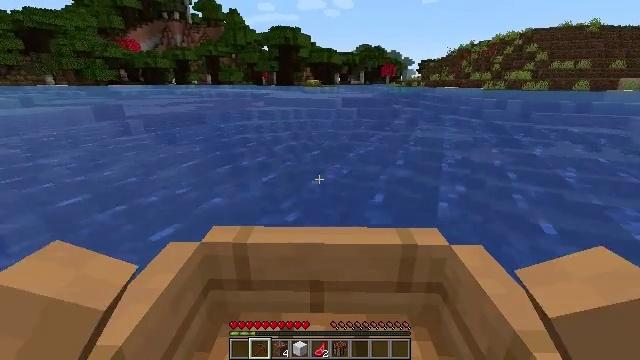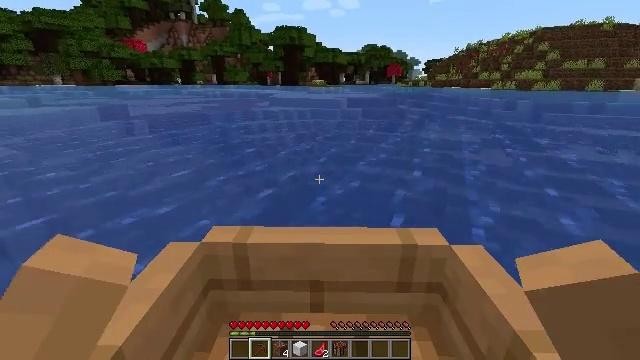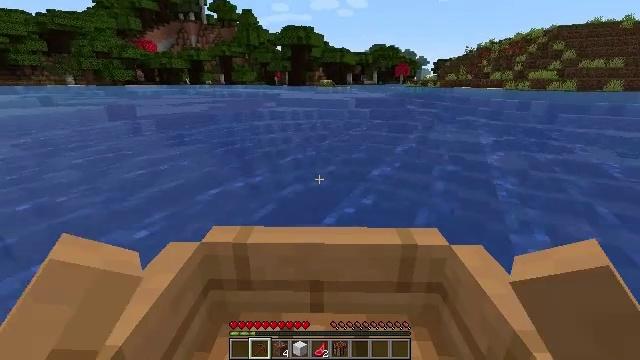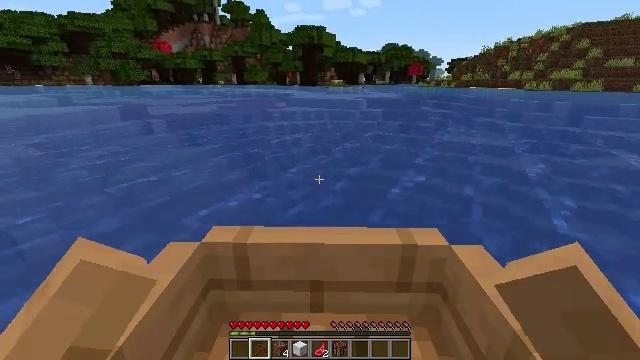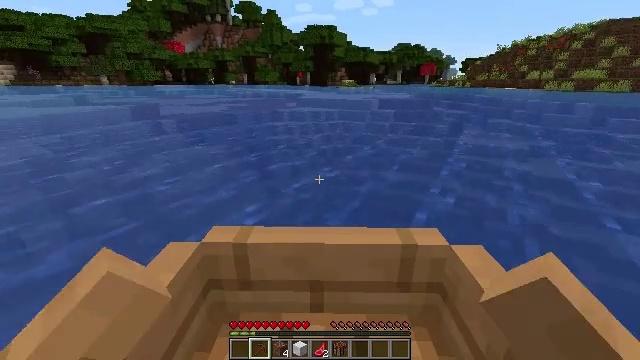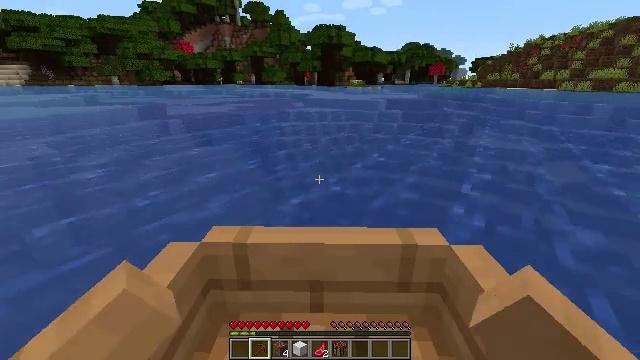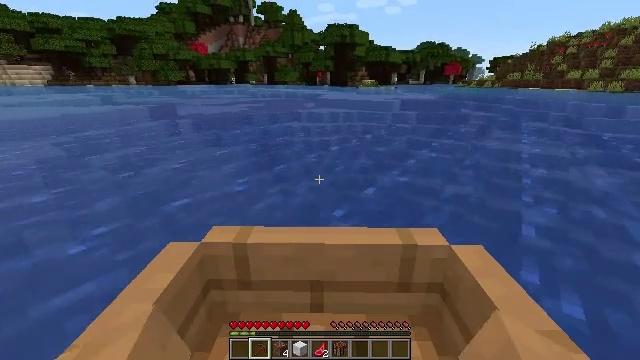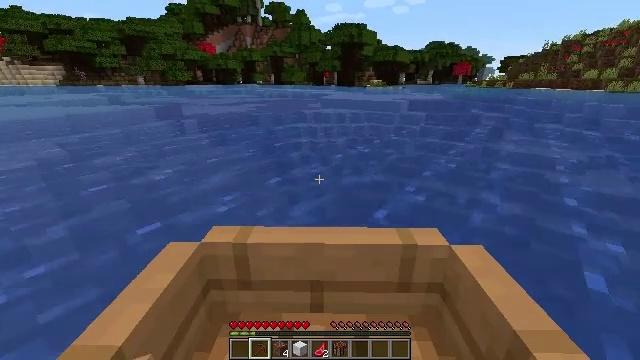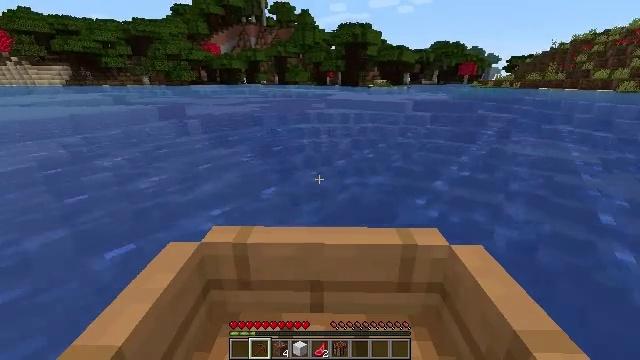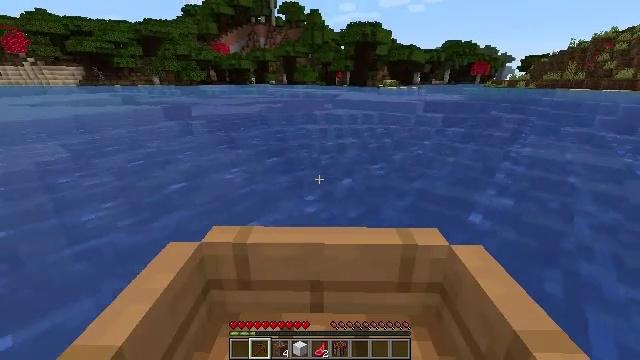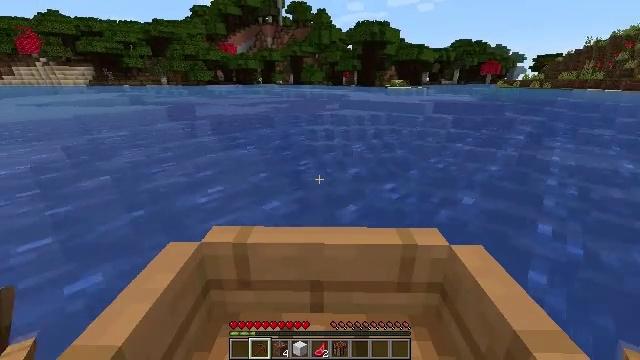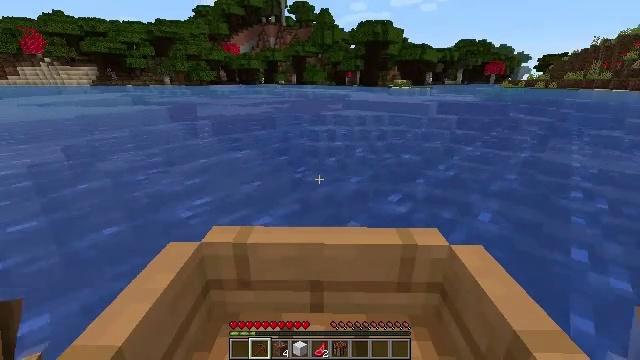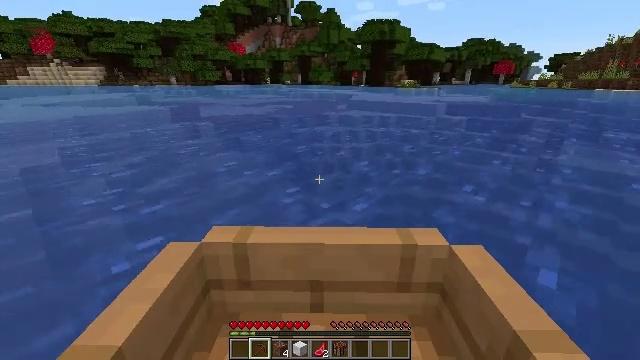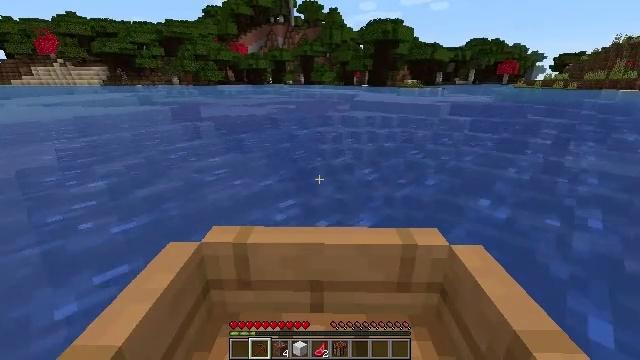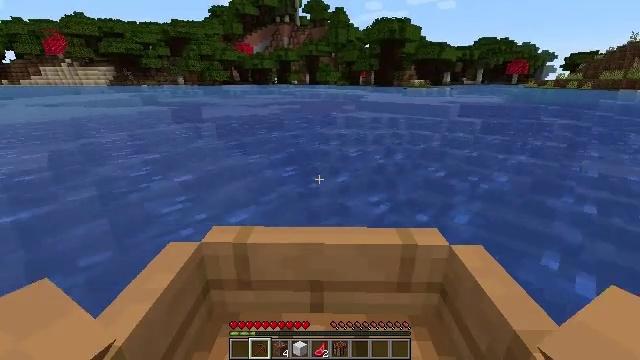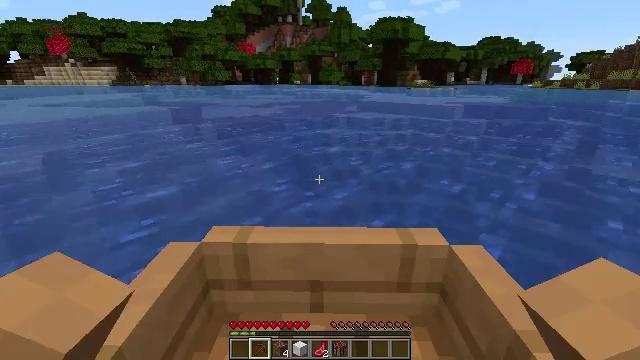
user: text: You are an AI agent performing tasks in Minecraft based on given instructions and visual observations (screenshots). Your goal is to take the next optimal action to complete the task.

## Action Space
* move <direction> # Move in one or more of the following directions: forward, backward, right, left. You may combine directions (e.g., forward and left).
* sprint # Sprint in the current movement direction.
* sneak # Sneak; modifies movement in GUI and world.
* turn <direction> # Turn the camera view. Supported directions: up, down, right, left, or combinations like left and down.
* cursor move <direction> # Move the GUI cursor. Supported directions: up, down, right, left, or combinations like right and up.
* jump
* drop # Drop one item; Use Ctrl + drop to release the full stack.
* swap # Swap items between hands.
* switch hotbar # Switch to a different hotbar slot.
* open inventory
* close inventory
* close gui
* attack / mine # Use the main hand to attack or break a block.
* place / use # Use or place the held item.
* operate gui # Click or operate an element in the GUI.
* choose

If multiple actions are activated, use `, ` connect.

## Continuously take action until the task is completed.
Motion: motion action
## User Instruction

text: Chop down the dark oak log.
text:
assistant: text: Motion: move forward and move left
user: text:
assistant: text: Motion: move forward
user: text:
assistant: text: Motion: move forward
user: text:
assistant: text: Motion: move forward
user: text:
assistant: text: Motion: move forward
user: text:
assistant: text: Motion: move forward
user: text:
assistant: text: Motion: move forward
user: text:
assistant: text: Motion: move forward
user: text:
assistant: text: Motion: move forward
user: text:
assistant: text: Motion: move forward
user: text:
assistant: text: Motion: move forward
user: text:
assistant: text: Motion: move forward
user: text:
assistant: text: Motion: move forward
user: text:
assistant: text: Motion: move forward
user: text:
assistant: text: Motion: move forward
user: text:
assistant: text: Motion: move forward
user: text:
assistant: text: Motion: move forward
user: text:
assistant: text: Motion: move forward and move right
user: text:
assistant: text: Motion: move forward and move right
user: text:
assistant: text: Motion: move forward and move right
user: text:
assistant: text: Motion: move forward
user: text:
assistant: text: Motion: move forward
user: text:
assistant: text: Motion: move forward
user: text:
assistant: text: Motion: move forward
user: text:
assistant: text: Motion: move forward
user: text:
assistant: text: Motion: move forward
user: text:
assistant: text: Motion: move forward
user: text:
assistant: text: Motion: move forward
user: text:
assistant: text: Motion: move forward
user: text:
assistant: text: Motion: move forward